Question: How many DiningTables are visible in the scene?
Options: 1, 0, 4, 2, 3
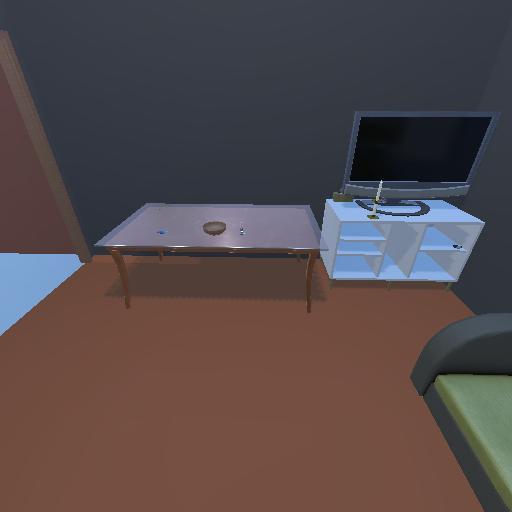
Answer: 1